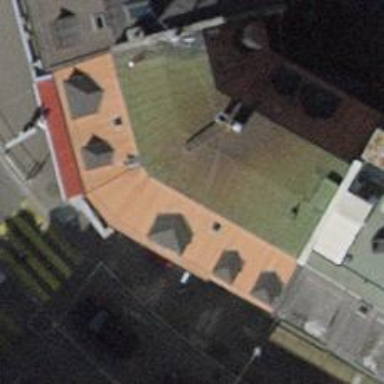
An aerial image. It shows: Restaurant.